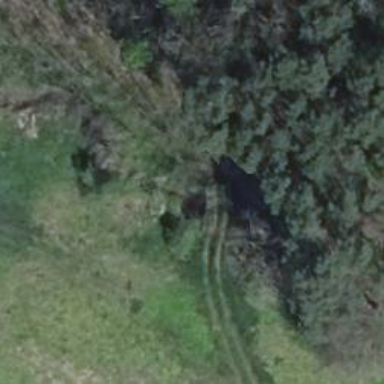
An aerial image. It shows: Culvert tunnel.